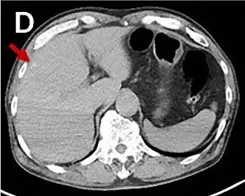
Gd-EOB-DTPA enhanced MRI of this patient. (D) Plain-CT examination 1 year before liver biopsy, showing small, high-density nodules.
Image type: radiology (ct)